Question: I am trying to consume a WCF Rest Service from javascript using $.ajax, I am aware that there are issues with cross-domain calls. After googling it for more than a day, I have come quite far but the last mile is missing.
First off, here is my client-code:
'''
$.ajax({
url: "https://myurl-here/api/test?param1=x&param2=y&callback=?",
type: 'GET',
dataType: 'json',
headers: {
"Authorization": "Basic xxxxxxxxx"
},
success: function(data) {
alert(data);
},
error: function(data, errorThrown) {
alert(errorThrown);
}
});
'''
Note that I added the 'callback=?' parameter and set the 'dataType='json''. I am debugging this using Chrome, which has some powerful tools. The response from the server is '200 OK'. However, I get an error saying:
> Uncaught SyntaxError: Unexpected token :
After googling some more, I think this error might be because the server respose is set to content-type "application/json" and the client expects "application/javascript". Here is what the debugging tool returns:

If I click on this and go to the response tab, I even see the plain json string from the response, which is correct and just what I want.
Now my question is: What can I do? Is there a way to tell ajax that I dont expect a script but it should just take the content and parse it as plain json? Or is there a way of ignoring the parse error and get hold of the content afterwards? The chrome debugger tool seems to somehow get hold of the content.
Or is there a way to completely get rid of this callback=? which I suspect makes the contentType to jsonp (I'm not entirely sure how this all works).
I can also change code on the server side, however there are some constraints: the server side code cannot be hosted in IIS, it is a self-hosted WCF service.
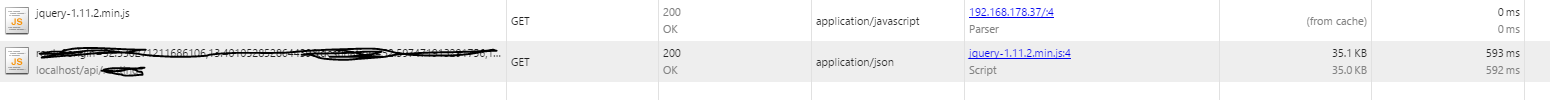
Answer: You should try to use:
'''
dataType: 'jsonp'
'''
and remove
'''
&callback=?
'''
from the URL.
Update:
After receiving the response Jquery tries to validate that the response contains valid JSON. if the response is not valid JSON you will get the parse error.
- -
You can try to use a validation tool like jsonlint.com to ensure that the returned JSON is valid. If you want to stop Jquery from validating the response, you can set the response content type as text in the server-side. In the clinet-side, and use 'contentType : 'text'' in the jquery AJAX call. In the 'success' callback use the JavaScript 'function JSON.parse(text)' to transform the response text into JSON.
If you want your WCF service to support CORS you will need to add JSONP support or <URL>. If you decide to enable CORS you will need the Jquery ajax setting crossDomain.
Hope it helps!